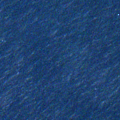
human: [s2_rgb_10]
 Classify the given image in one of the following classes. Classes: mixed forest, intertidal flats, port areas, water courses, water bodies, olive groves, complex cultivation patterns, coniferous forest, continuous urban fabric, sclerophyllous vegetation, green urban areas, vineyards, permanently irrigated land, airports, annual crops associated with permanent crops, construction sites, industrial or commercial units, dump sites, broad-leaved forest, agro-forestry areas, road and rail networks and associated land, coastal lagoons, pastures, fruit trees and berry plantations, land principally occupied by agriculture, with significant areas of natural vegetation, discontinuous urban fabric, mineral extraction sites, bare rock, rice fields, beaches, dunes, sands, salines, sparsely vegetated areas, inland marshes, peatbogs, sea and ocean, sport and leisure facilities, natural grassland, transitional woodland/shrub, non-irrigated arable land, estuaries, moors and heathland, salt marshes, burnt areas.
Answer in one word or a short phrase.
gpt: sea and ocean